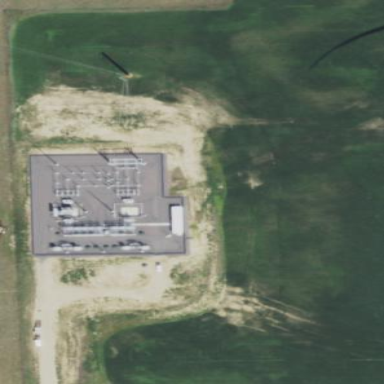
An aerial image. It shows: Generation substation.